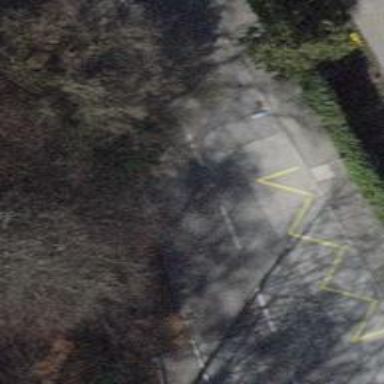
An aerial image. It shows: Public transport stop position.